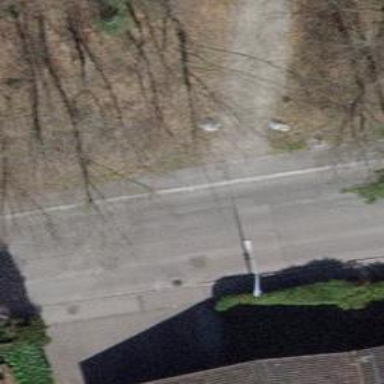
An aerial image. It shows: Asphalt sidewalk along the footway.